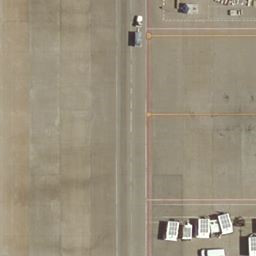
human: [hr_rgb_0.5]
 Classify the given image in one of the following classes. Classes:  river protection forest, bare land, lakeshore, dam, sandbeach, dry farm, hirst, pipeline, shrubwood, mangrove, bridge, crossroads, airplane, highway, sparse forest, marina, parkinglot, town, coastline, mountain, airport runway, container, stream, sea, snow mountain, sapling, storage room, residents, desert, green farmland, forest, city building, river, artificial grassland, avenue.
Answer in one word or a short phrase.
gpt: airport runway